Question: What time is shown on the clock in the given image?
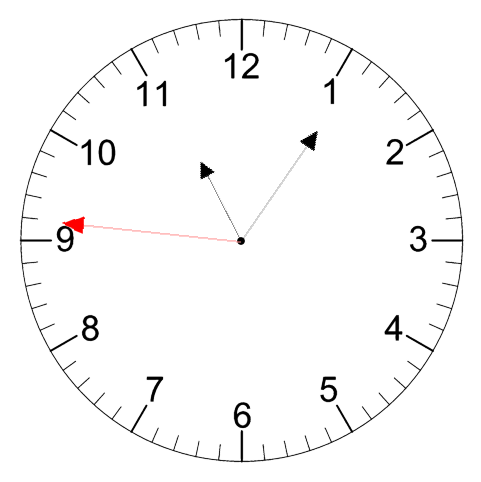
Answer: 11:05:46